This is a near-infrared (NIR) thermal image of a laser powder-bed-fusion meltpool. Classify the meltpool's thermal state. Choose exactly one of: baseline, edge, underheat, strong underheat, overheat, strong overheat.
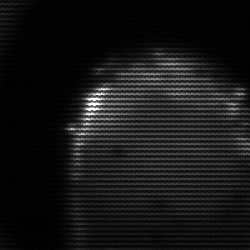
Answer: edge